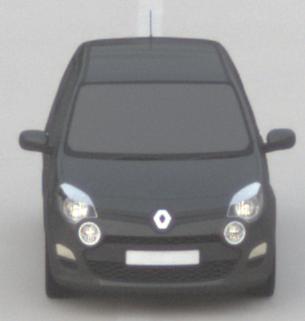
Make: Renault
Model: Twingo 1.2 LEV 16V 75
Detailed model: Twingo (II)
Model produced from: 2012/01
Model produced until: 2014/07
Doors: 3
Color: gray
Road condition: dry road
Daytime: sunrise or sunset
Contrast: low contrast